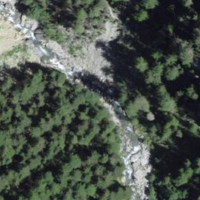
EUNIS habitat code: 43
Species observed at this site:
Lasiommata maera
Saxifraga paniculata
Cephalanthera rubra
Cicindela campestris